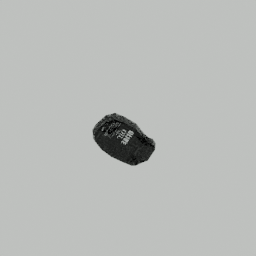
Label: nature